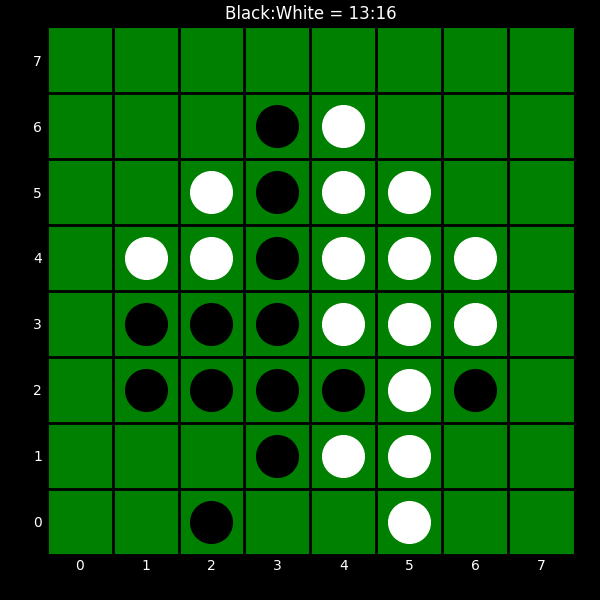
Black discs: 13
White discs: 16